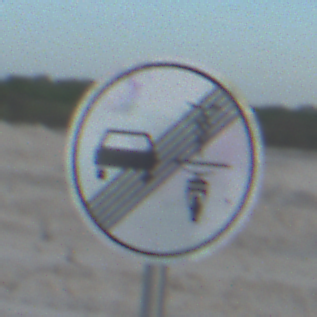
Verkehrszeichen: EndeVerbotUeberholenEinspurigeFahrzeuge
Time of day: SunriseSunset
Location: Outdoor (Beach)
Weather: PartlyCloudy
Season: NotSpecified
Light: Natural